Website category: sports
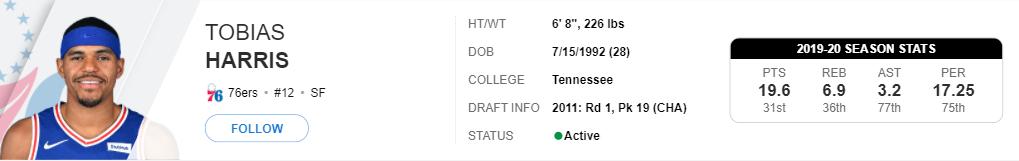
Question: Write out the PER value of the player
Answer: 17.25

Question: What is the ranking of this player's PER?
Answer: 75th

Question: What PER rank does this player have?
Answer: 75th

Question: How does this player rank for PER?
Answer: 75th

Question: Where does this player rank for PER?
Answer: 75th

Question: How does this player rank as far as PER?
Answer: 75th

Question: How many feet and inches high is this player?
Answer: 6' 8"

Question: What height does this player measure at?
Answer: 6' 8"

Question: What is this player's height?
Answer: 6' 8"

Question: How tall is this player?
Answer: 6' 8"

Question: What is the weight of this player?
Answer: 226 lbs

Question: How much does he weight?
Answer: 226 lbs

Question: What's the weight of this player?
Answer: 226 lbs

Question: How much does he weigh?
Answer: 226 lbs

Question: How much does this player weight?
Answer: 226 lbs